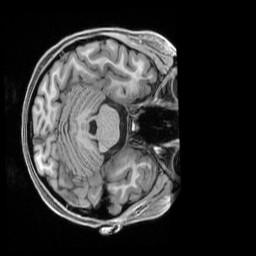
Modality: T1w
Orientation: axial
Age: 18
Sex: female
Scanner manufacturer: siemens
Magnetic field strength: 3 T
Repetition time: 2.5 s
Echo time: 0.00296 s